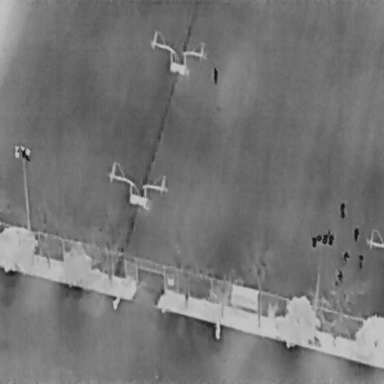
There are ten People in the infrared image.